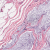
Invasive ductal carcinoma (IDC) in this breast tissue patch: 0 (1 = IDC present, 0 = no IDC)